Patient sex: F
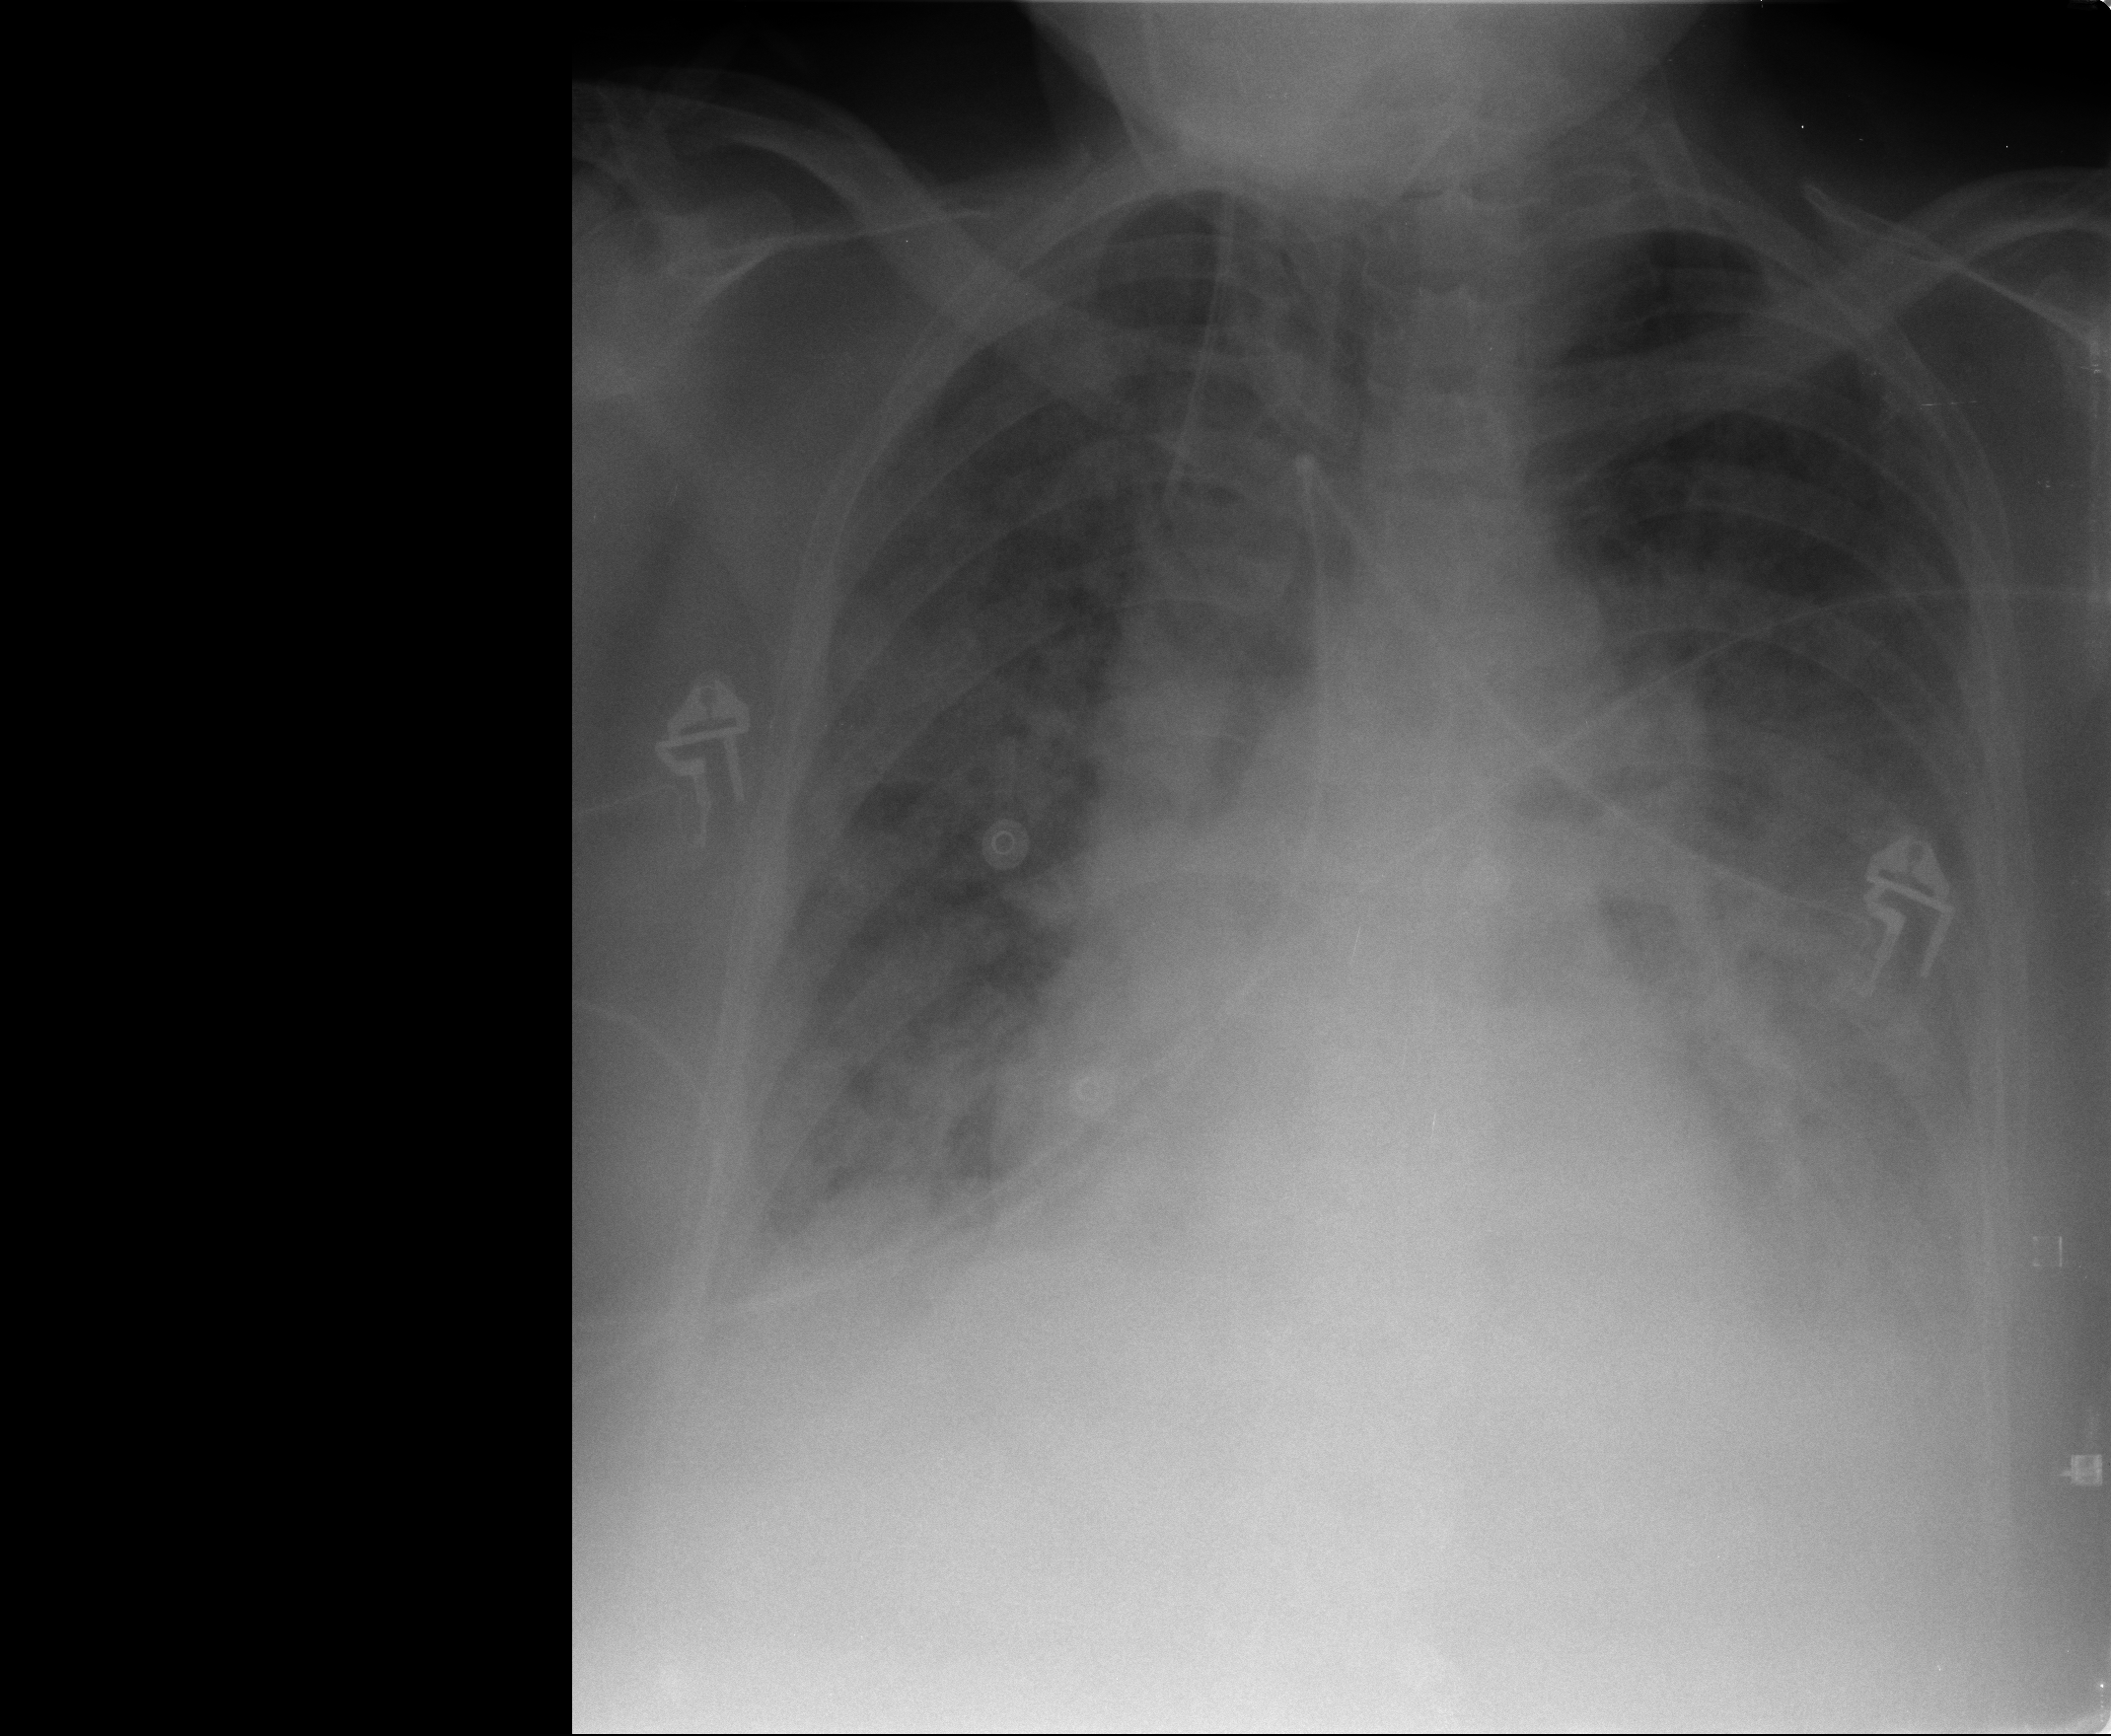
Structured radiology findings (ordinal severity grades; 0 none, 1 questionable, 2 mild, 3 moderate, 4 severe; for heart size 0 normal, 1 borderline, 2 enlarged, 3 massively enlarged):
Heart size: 0
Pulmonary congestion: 3
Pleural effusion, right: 3
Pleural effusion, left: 3
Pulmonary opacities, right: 3
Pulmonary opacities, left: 3
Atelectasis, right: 2
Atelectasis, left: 2